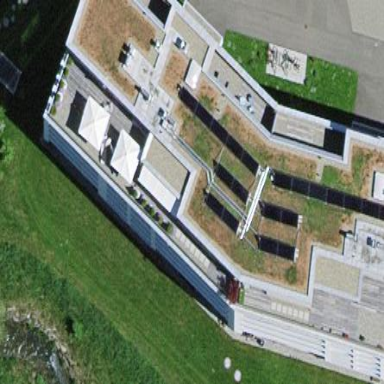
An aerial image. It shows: Building part with flat roof.